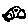
Label: car